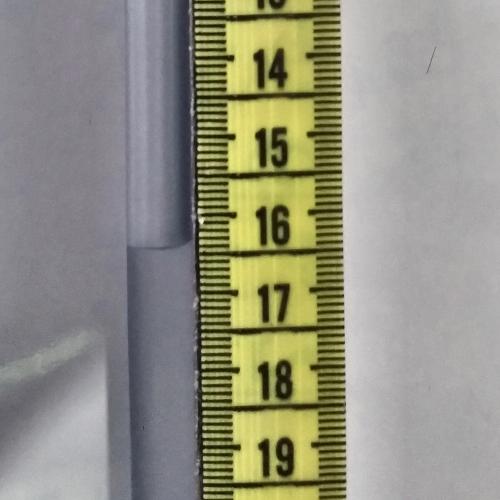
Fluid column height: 16.4 cm